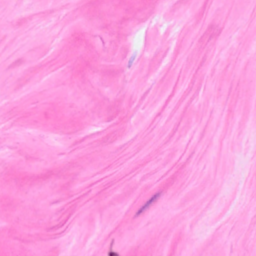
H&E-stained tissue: Breast